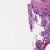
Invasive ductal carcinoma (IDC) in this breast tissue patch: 0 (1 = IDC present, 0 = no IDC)